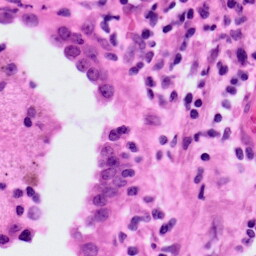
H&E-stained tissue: Lung